Question: I don't know what it is called but I want to be able to double click on my saved file and then my program should open and load the file. What is this called and how do I do it?
I am using c# wpf and .net 4.0
BR
How about the last 2 fields, what am I supposed to write there?

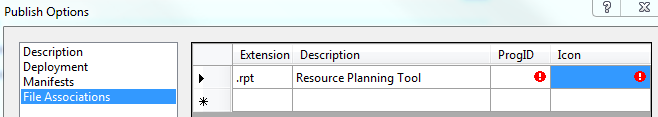
Answer: That is a file association, if you want this to happen on a client machine you need to register your application as the default application for a given extension. <URL> might be handy.
To actually handle the opening you need to process the arguments that are handed to your application, they will contain the file path. You can get the arguments either in the override of <URL>.